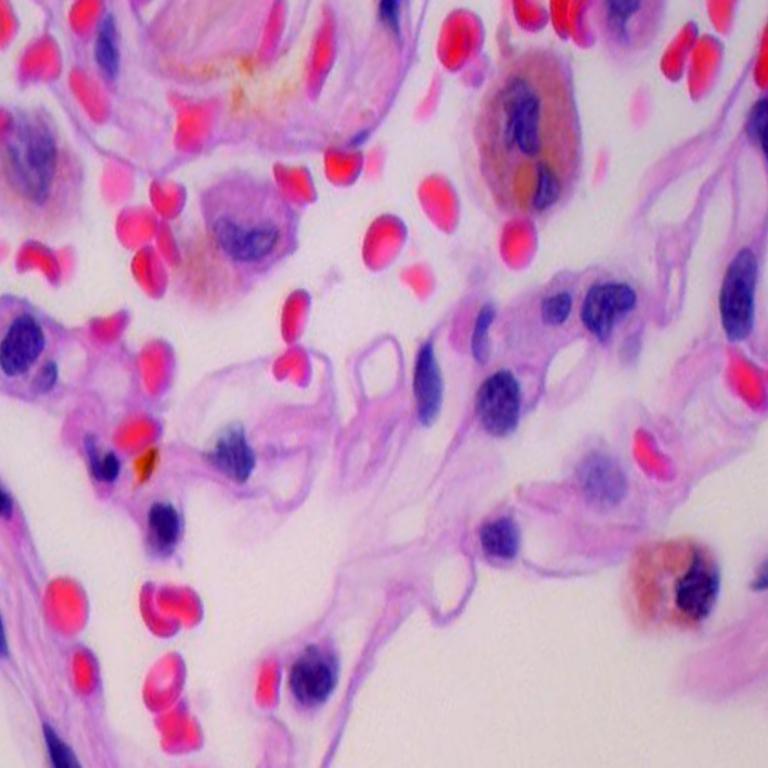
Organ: lung
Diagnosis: benign